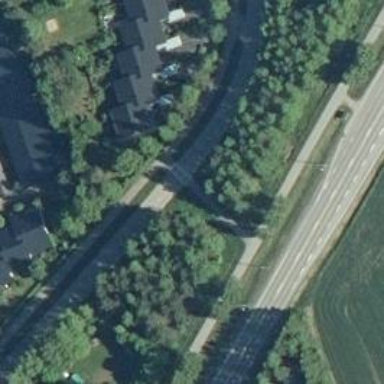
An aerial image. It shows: Cycleway.